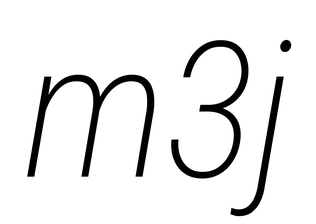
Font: Roboto-Italic_Condensed_ExtraLight_Italic